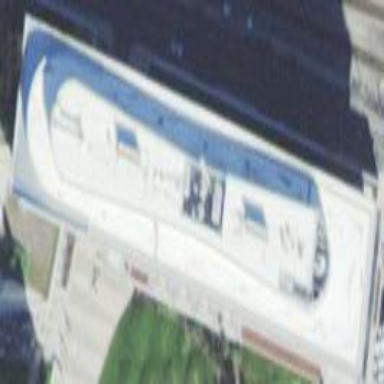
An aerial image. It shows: Office building.